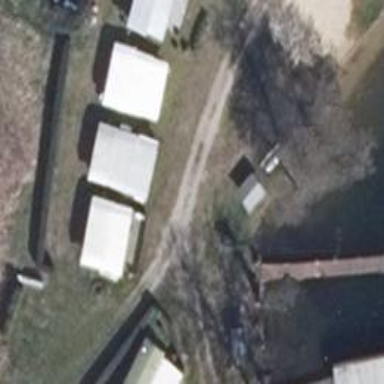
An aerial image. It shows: Picnic shelter designed for outdoor gatherings.